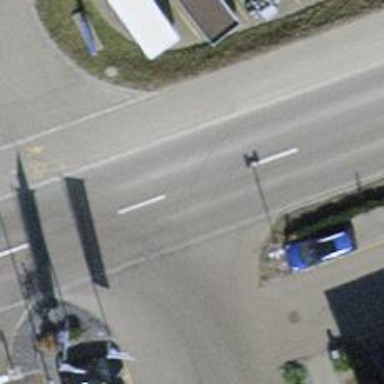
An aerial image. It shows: Tertiary road with asphalt surface. There is cycle track on the right side.